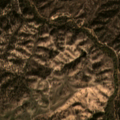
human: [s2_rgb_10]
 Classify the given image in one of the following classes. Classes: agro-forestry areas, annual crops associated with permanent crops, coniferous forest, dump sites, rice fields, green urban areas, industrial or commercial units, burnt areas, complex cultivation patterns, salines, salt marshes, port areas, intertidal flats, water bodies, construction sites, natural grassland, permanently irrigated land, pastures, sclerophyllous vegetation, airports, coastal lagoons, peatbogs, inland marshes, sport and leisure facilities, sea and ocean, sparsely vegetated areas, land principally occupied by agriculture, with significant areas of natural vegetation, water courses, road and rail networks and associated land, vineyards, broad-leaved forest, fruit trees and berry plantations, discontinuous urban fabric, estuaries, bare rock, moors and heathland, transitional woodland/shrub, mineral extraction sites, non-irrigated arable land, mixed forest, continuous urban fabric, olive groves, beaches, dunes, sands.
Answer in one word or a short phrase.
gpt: non-irrigated arable land, agro-forestry areas, broad-leaved forest